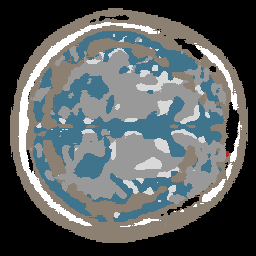
Label: no_lesion